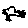
Label: bird